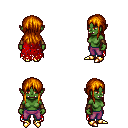
a pixel art fantasy rpg character, female body template, orc, green skin, red tattered cape, magenta pants, dark blonde unkempt hairstyle, leather bracers, gold boots, four views (front, back, left, right), 2x2 character sprite sheet, small pixel art, hard edges, no anti-aliasing